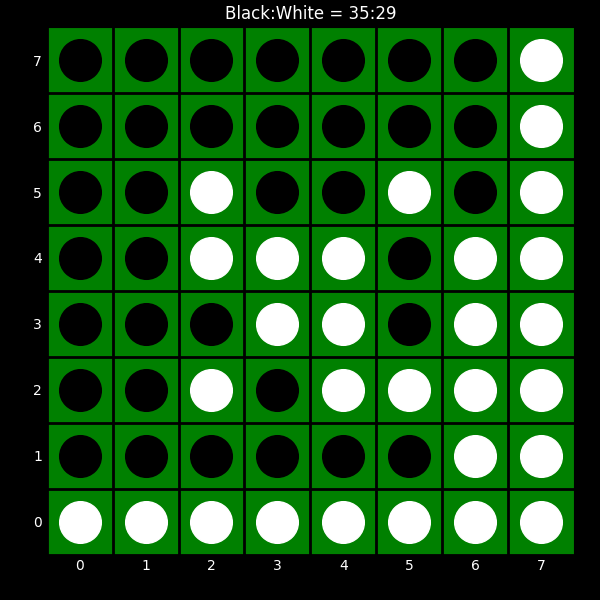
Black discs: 35
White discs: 29